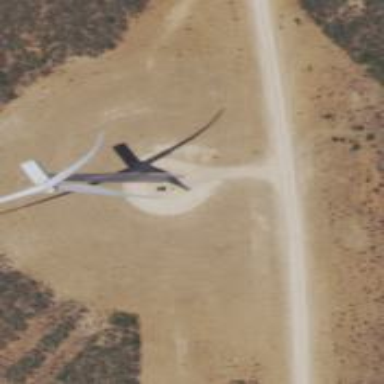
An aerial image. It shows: Wind generator with horizontal axis. The generator is wind turbine.